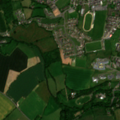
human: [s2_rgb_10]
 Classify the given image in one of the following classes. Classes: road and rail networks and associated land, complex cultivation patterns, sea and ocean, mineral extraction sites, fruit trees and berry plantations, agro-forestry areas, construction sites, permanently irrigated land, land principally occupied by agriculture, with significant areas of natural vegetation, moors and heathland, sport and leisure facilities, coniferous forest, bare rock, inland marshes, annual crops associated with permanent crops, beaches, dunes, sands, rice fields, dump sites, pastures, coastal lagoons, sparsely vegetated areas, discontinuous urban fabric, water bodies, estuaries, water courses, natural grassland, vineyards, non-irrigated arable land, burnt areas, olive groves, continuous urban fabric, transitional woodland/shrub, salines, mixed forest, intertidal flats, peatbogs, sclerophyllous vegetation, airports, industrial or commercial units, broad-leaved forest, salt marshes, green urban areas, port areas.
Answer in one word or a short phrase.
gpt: continuous urban fabric, discontinuous urban fabric, non-irrigated arable land, pastures